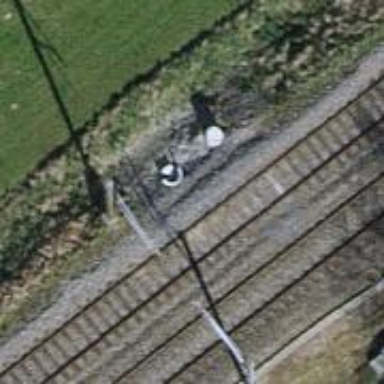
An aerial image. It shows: Railway signal.